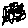
Label: car